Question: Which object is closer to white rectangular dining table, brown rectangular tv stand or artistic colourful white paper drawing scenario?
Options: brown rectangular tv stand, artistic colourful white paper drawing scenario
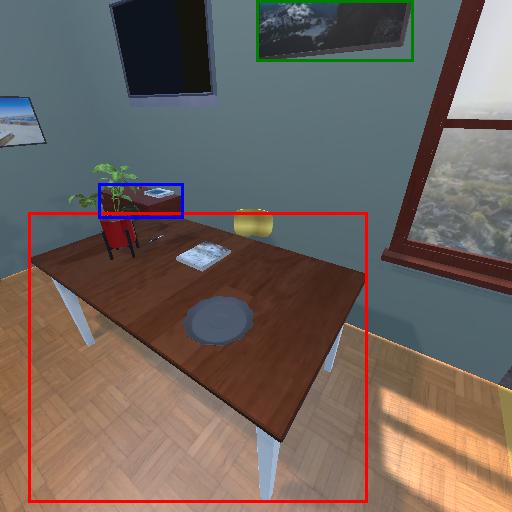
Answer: brown rectangular tv stand